Field crop: maize
Growth stage: 2
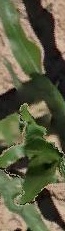
Species: maize